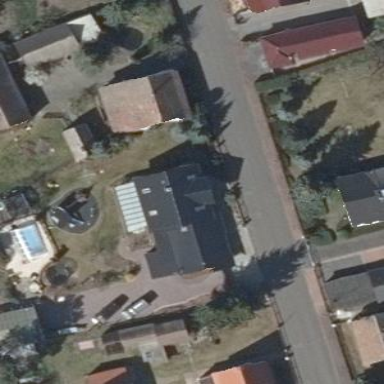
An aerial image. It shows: White house with gabled roof made of black roof tiles.